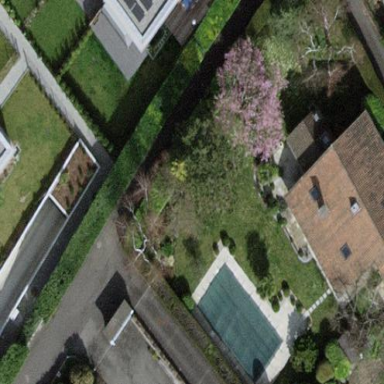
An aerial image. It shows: Garden surrounded by fence.